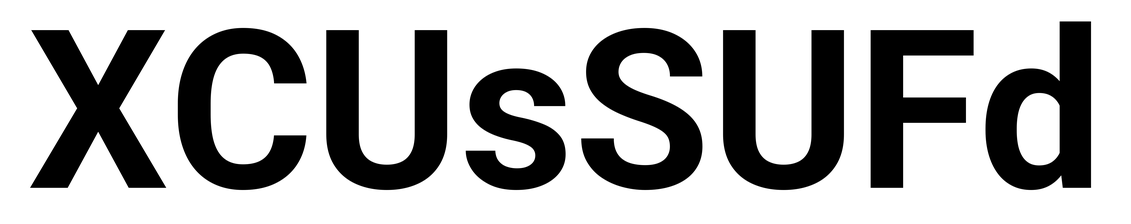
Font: Roboto_Bold